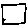
Label: square